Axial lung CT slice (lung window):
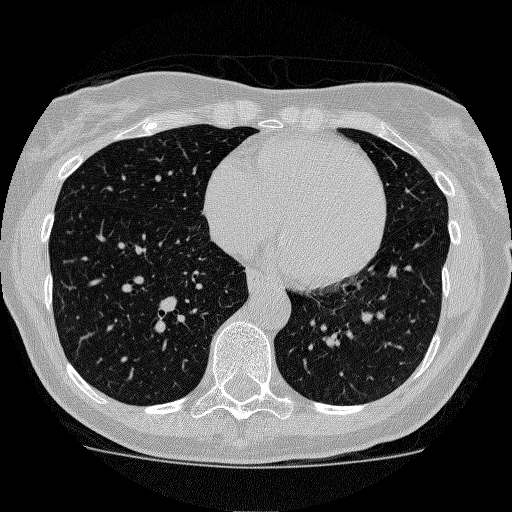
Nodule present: no